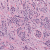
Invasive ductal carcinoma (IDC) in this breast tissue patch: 1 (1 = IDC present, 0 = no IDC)